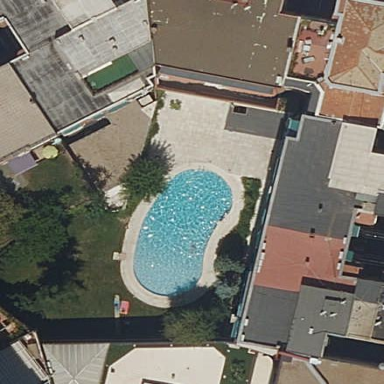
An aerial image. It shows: Swimming pool located in leisure land.